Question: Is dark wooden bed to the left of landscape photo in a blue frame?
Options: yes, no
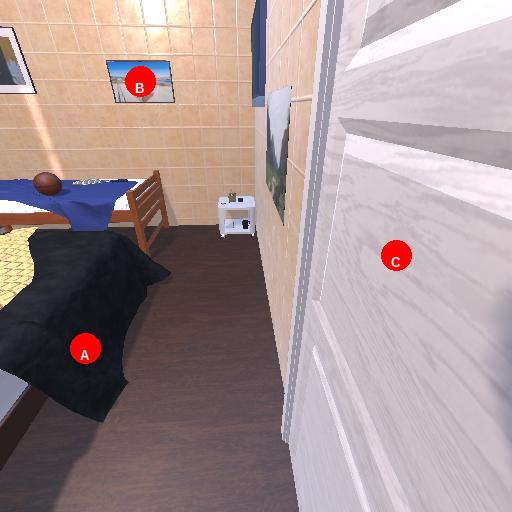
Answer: yes